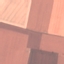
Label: AnnualCrop